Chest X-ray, PA view. Patient: 36 years old, sex M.
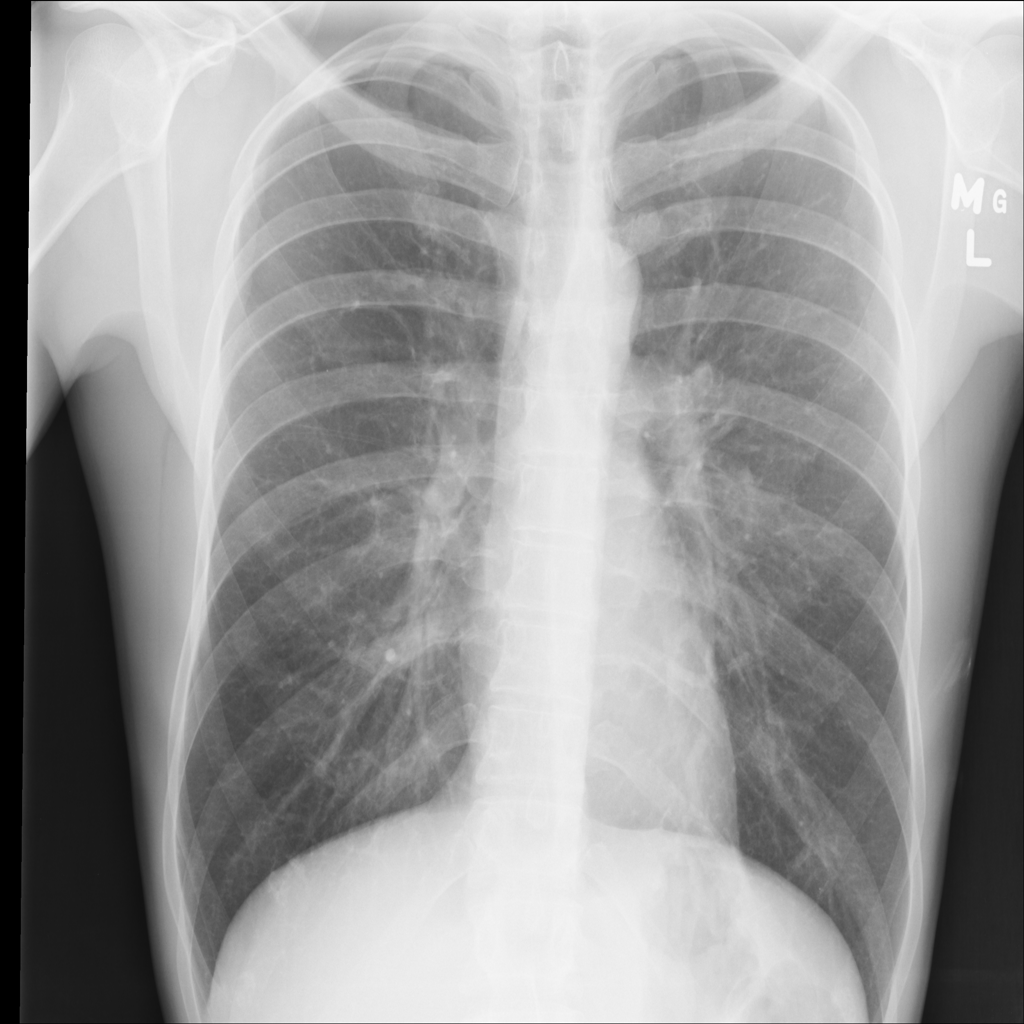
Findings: No Finding